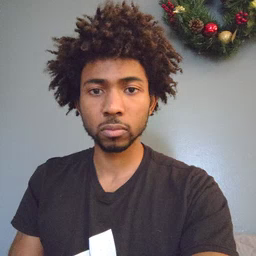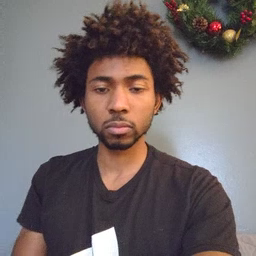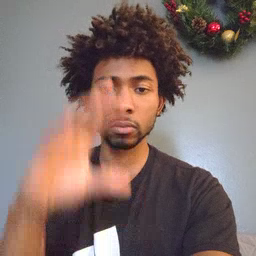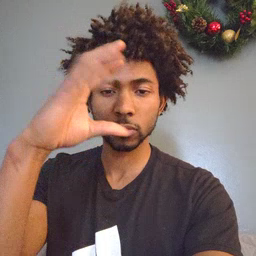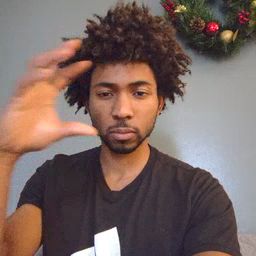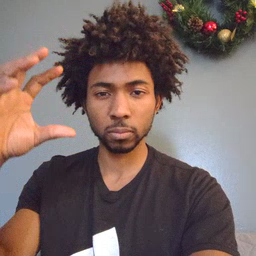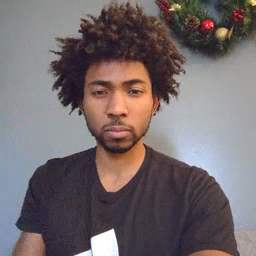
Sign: cloud